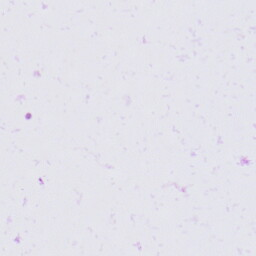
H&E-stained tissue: Prostate